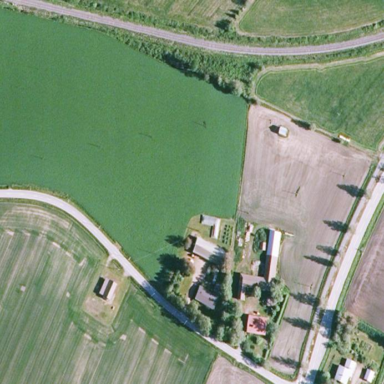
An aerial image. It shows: Picturesque farmland scene.